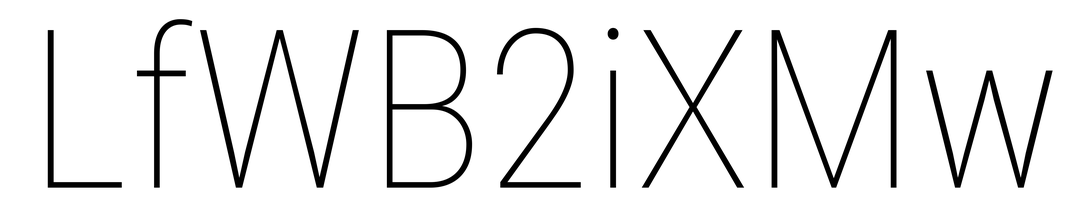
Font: Roboto_Condensed_Thin